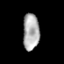
Tissue: prostate
Cell type: T cells
Senescence score: 0.3201
Nuclear area (px): 586
Mean DAPI intensity: 172.922